Interaction volume radius: 10 \u00c5
Interaction volume height: 10 \u00c5
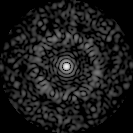
Disorder parameter: 0.8566